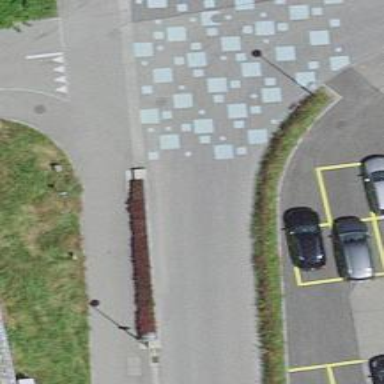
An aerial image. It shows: Block barrier.